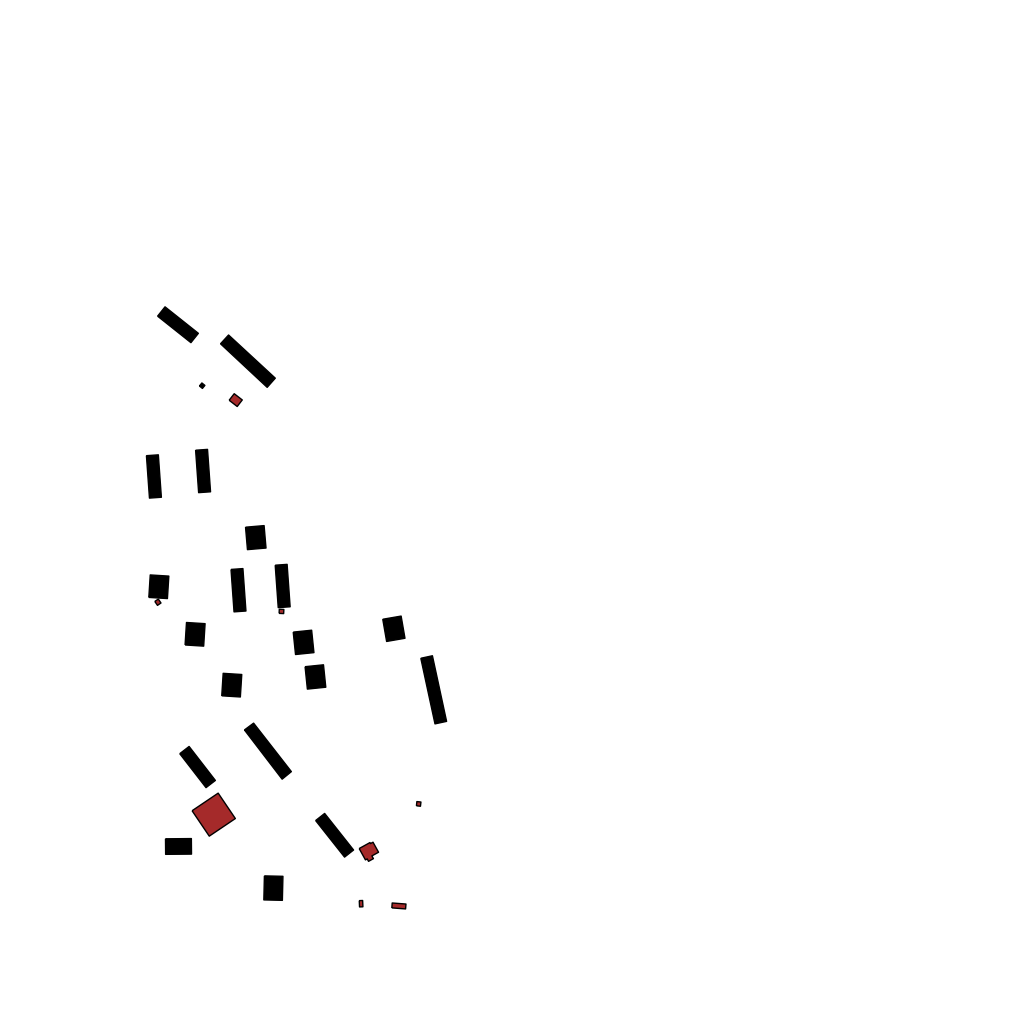
Tags: overhead vector_map, recreation, residential, modern, high_rise, individual_rise, low_rise, density_1, Building, Facility, 1.0 km²